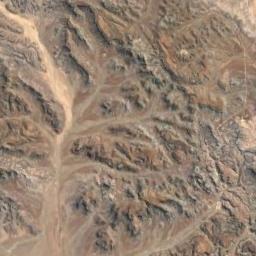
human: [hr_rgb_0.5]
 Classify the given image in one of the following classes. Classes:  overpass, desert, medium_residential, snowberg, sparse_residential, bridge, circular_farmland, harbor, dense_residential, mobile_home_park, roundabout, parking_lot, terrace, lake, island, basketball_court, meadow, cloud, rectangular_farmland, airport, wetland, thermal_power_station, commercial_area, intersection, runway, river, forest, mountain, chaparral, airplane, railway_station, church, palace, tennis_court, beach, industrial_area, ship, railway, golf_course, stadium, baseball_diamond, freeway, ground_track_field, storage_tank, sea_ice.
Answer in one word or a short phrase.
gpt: mountain